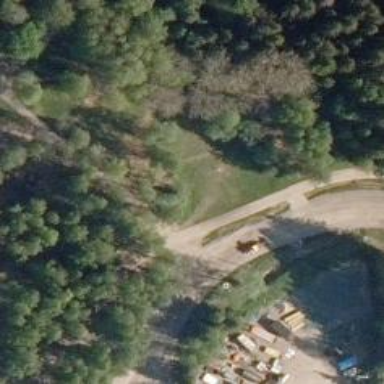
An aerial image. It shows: Disc golf tee area.